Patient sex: M
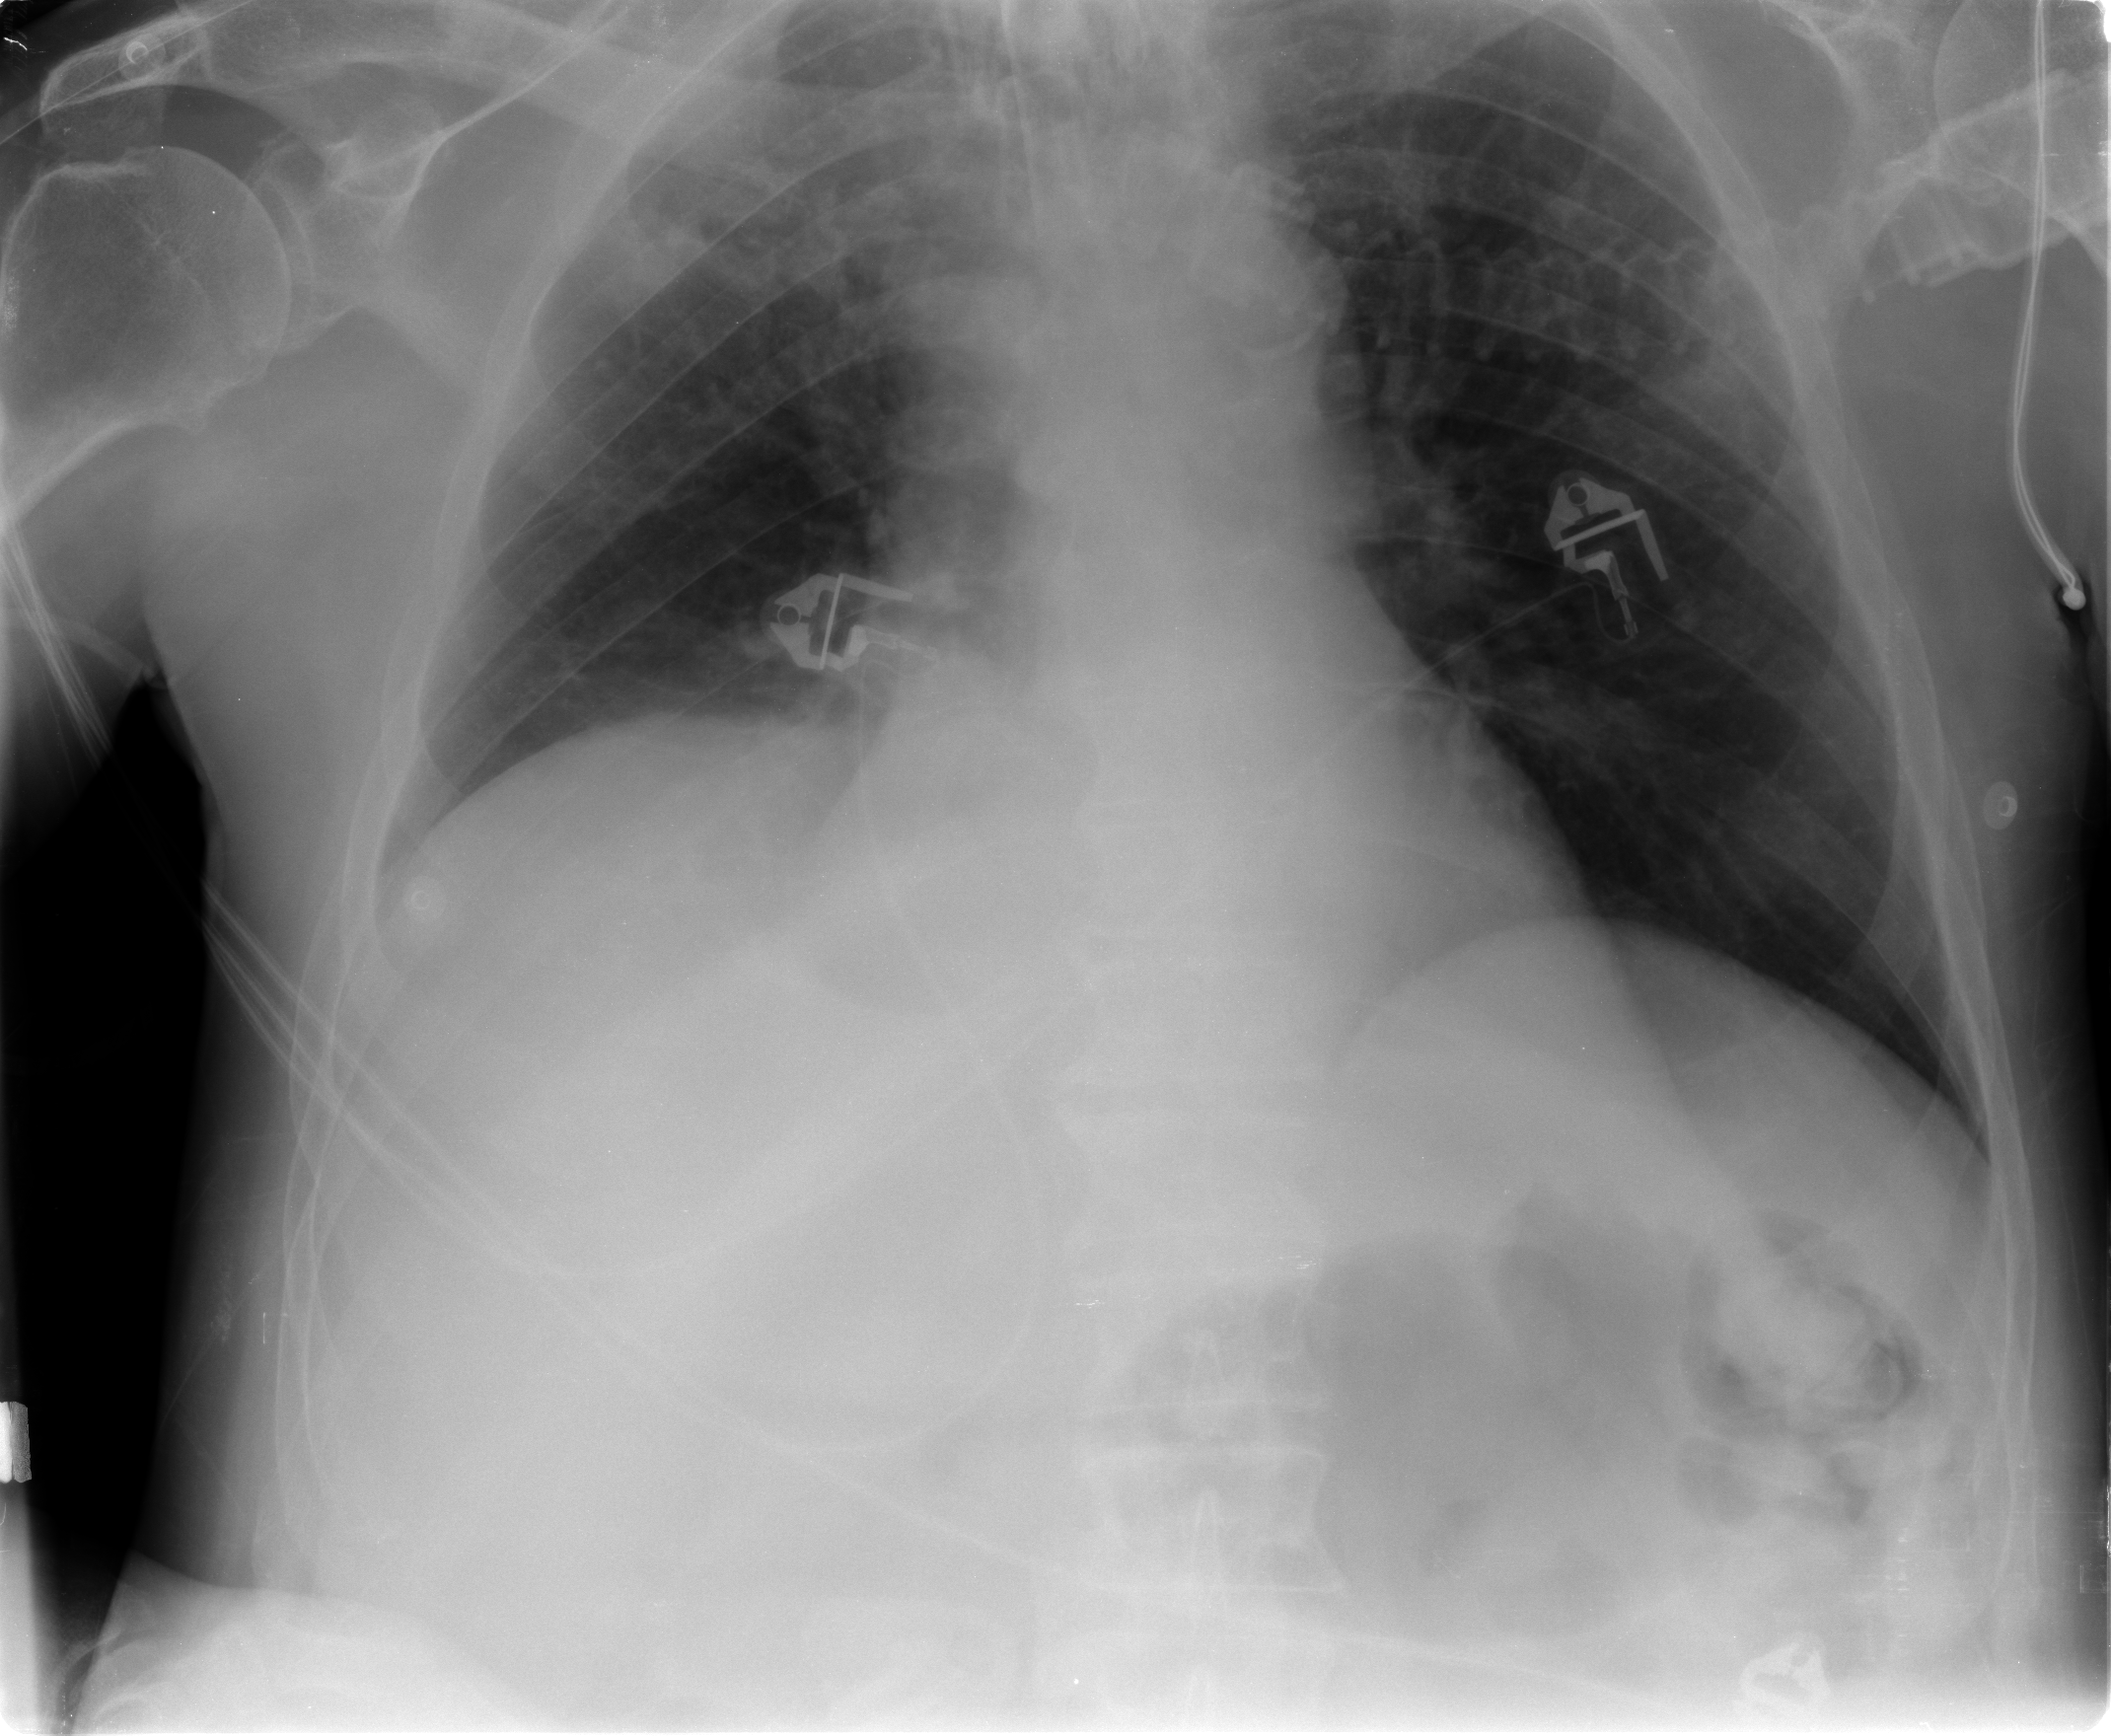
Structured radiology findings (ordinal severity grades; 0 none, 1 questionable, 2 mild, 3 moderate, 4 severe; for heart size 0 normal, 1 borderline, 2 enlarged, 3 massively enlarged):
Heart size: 1
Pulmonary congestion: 2
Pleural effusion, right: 0
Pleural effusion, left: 0
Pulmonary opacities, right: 2
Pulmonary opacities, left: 1
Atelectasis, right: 0
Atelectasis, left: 0